Question: '''
SELECT i_chelt_pub_val.'agent_id',
i_chelt_pub_val.'date',
i_chelt_pub_val.'form_val'
FROM
i_chelt_pub_val
WHERE (
MONTH(i_chelt_pub_val.'date') = MONTH(DATE_SUB(CURRENT_TIMESTAMP, INTERVAL 1 MONTH))
)
AND i_chelt_pub_val.'agent_id' = '199'
'''
and this is the result of the query :
I want to get the data from the last month. As you can see in the image im getting data also from 2013-01-01. How can i change in my query ? thx
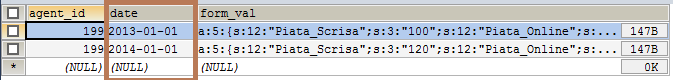
Answer: Add
'''
and year(i_chelt_pub_val.'date') = year(CURRENT_TIMESTAMP)
'''